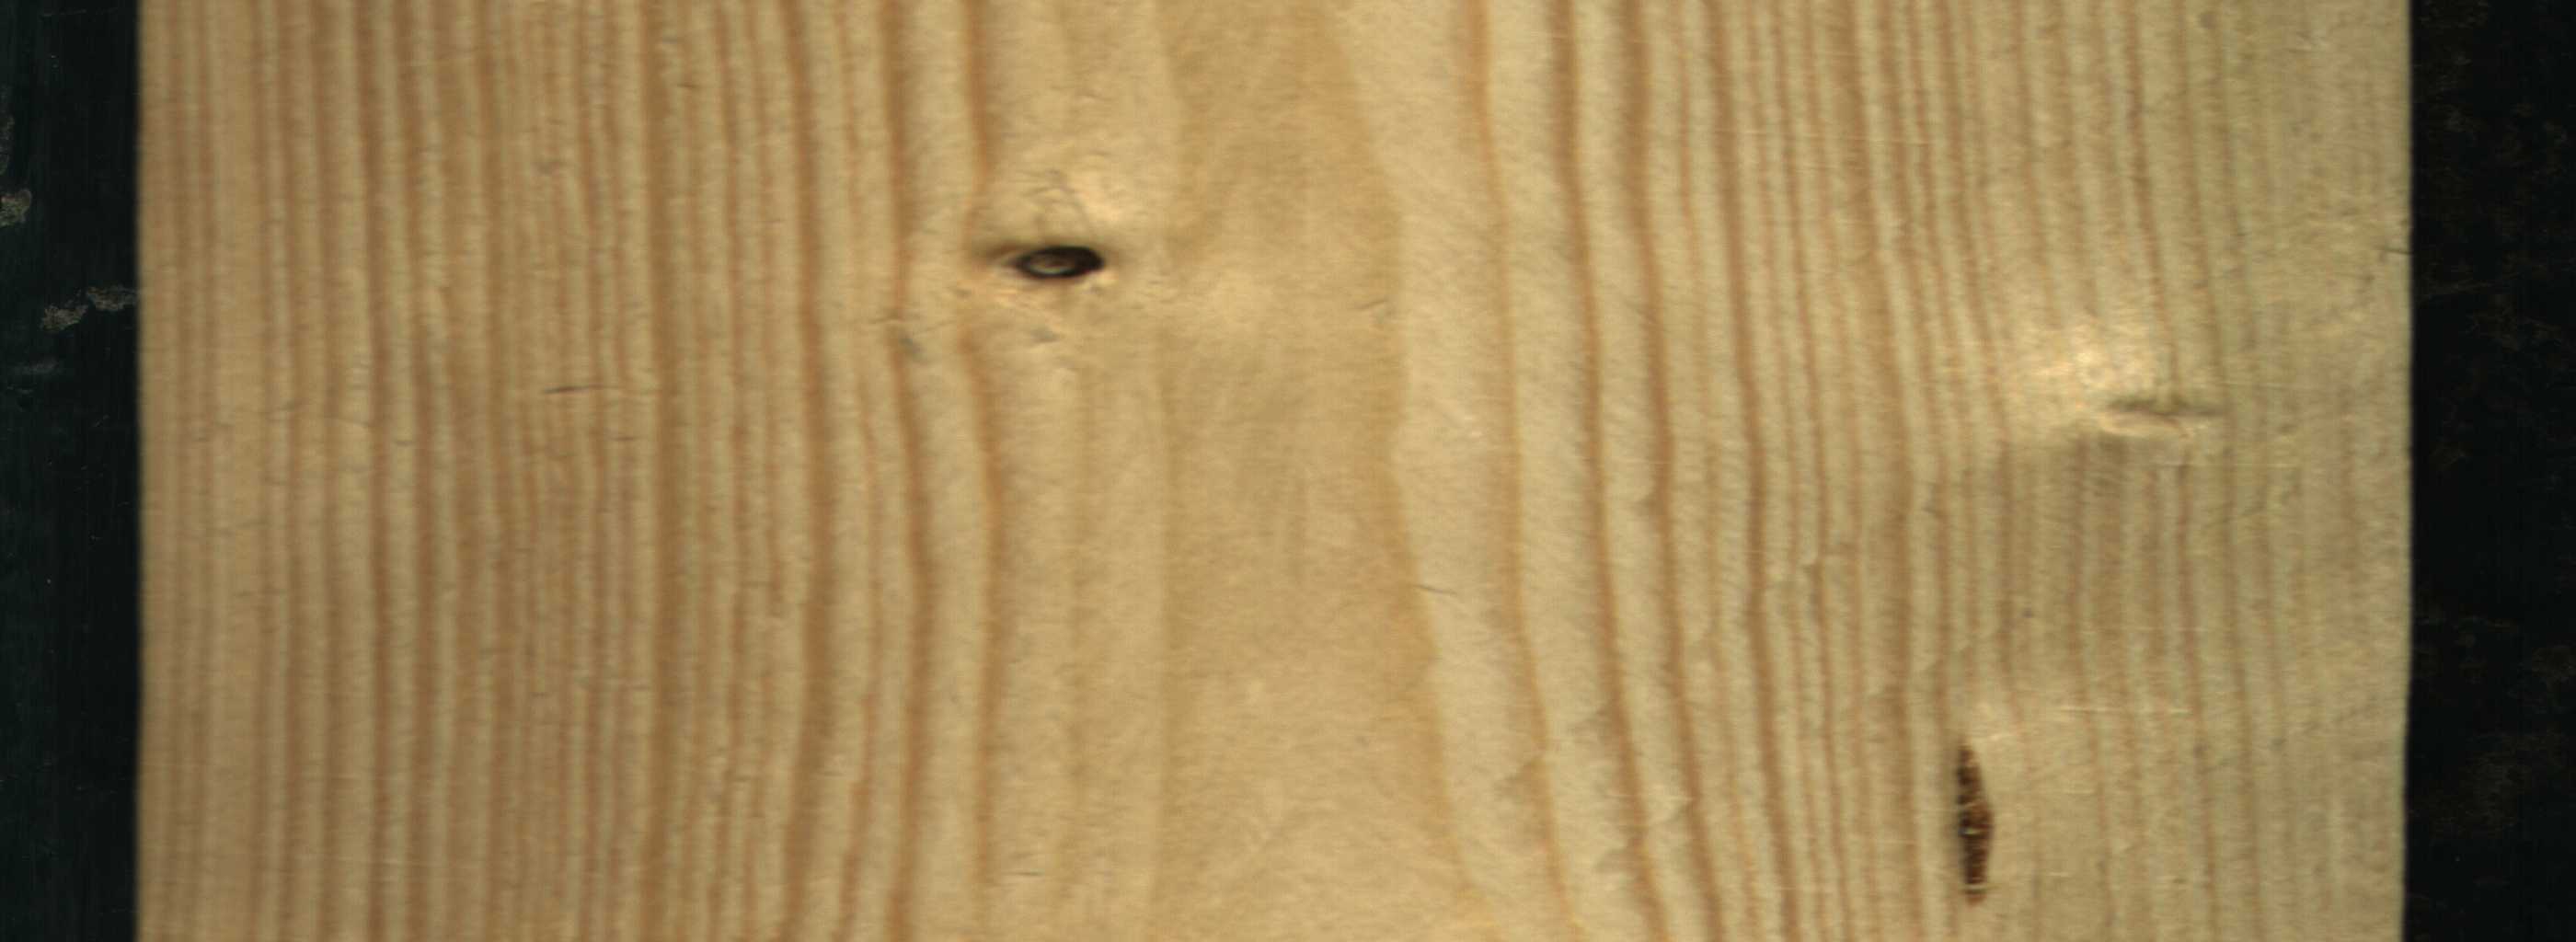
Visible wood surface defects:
resin
Dead_Knot